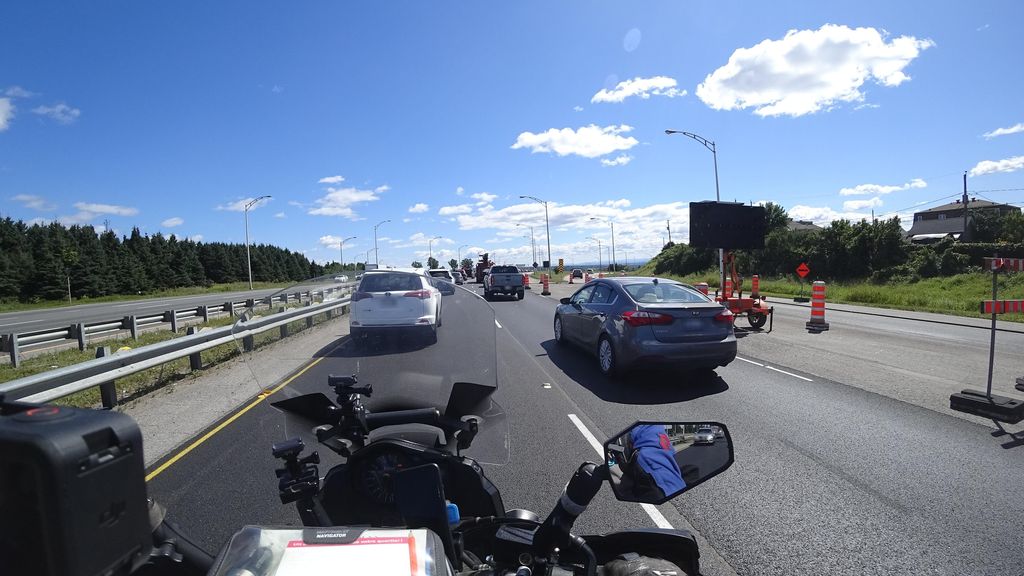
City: quebec_city